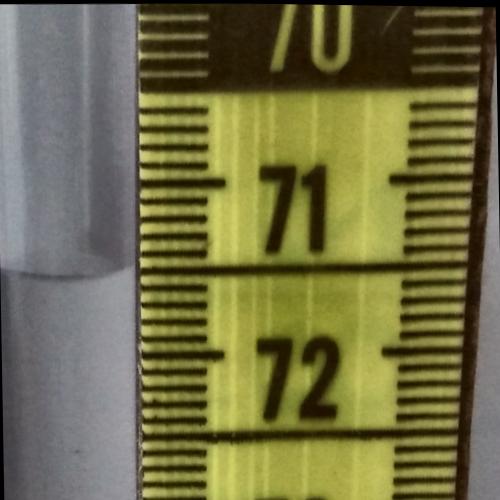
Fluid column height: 71.5 cm